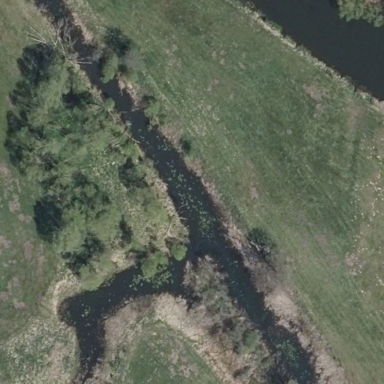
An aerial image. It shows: Oxbow water feature in natural setting.